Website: crate-barrel
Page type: customer-info-address
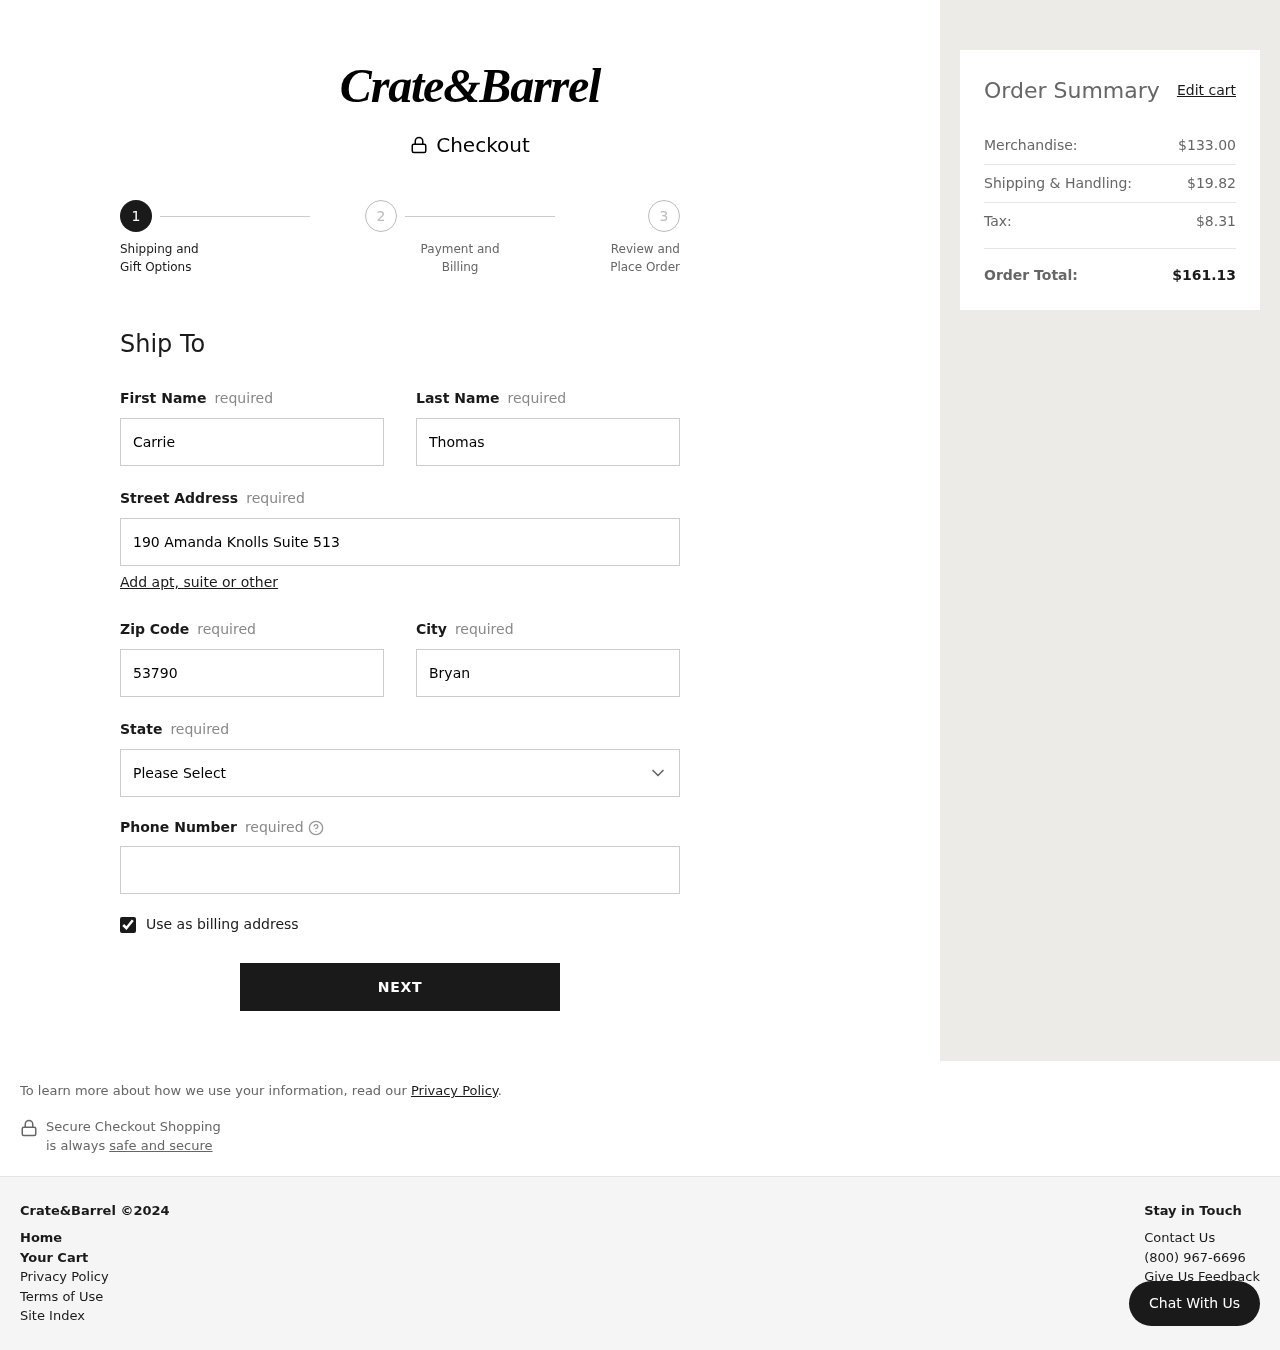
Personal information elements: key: PII_CITY
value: Bryanbury
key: PII_FIRSTNAME
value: Carrie
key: PII_LASTNAME
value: Thomas
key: PII_PHONE
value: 3742668705
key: PII_POSTCODE
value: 53790
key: PII_STATE
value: New Jersey
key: PII_STREET
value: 190 Amanda Knolls Suite 513
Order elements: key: ORDER_SUBTOTAL
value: $133.00
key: ORDER_SHIPPING_COST
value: $19.82
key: ORDER_TAX
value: $8.31
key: ORDER_TOTAL
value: $161.13